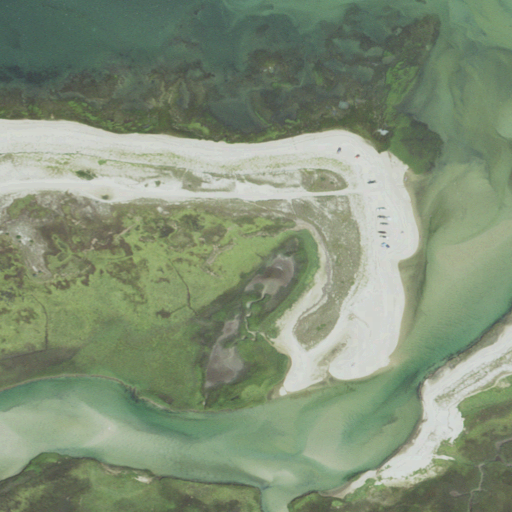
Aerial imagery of cape in Massachusetts named Quivett Neck containing herbaceous wetlands, barren land, and open water